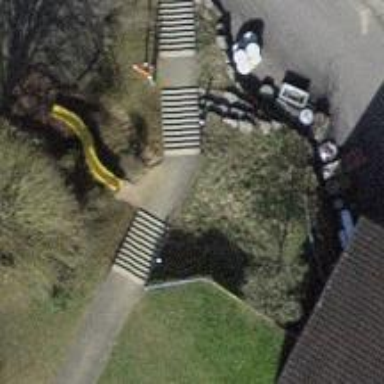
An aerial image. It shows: Road with steps.